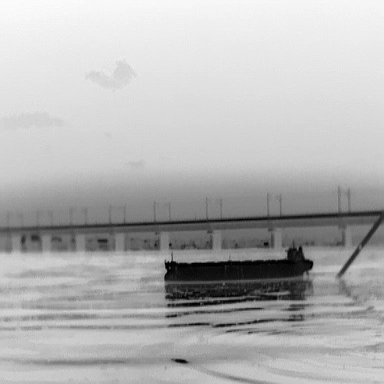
There is a liner in the infrared image.